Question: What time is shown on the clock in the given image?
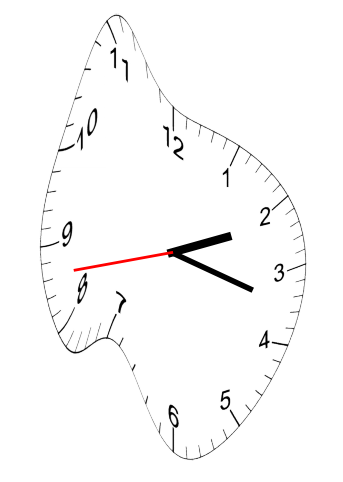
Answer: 02:17:43